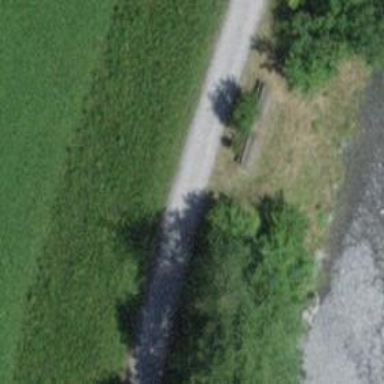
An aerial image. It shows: Brown bench.